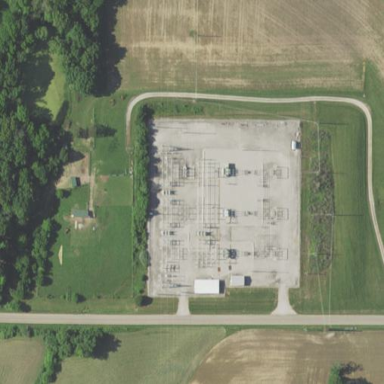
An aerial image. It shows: Fenced power substation at the transmission level.